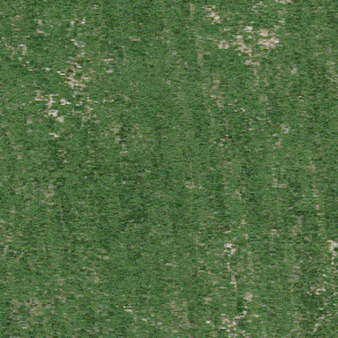
Label: other